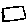
Label: square